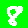
Digit: 8